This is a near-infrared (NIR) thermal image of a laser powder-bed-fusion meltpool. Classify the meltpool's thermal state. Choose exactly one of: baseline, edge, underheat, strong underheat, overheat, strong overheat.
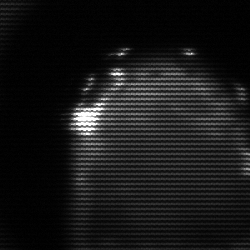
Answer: edge